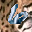
Label: 6